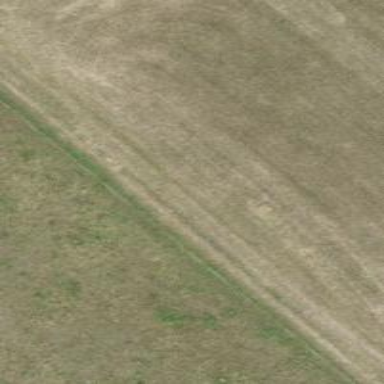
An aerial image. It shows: Track with grade5 tracktype.